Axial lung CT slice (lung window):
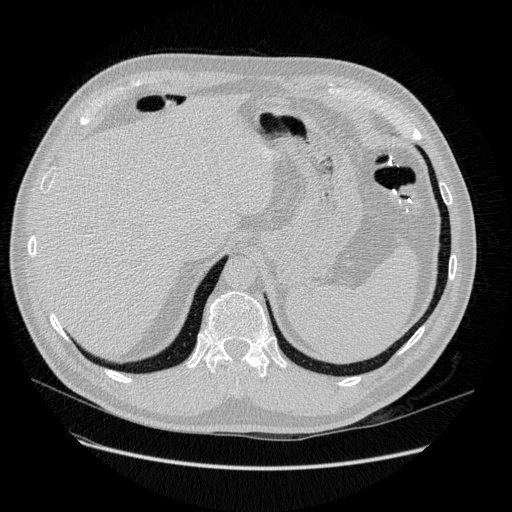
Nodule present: no